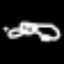
Label: frog